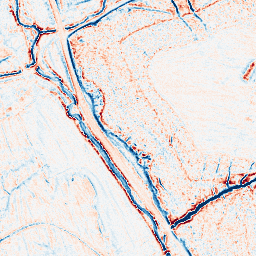
Category: edge_preserving
Decomposition family: anisotropic_diffusion
Decomposition parameters: iterations: 10
kappa: 10
gamma: 0.15
Upsampling method: quartic
Upsampling parameters: scale: 2
Upsampling scale: 2